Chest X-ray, PA view. Patient: 61 years old, sex F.
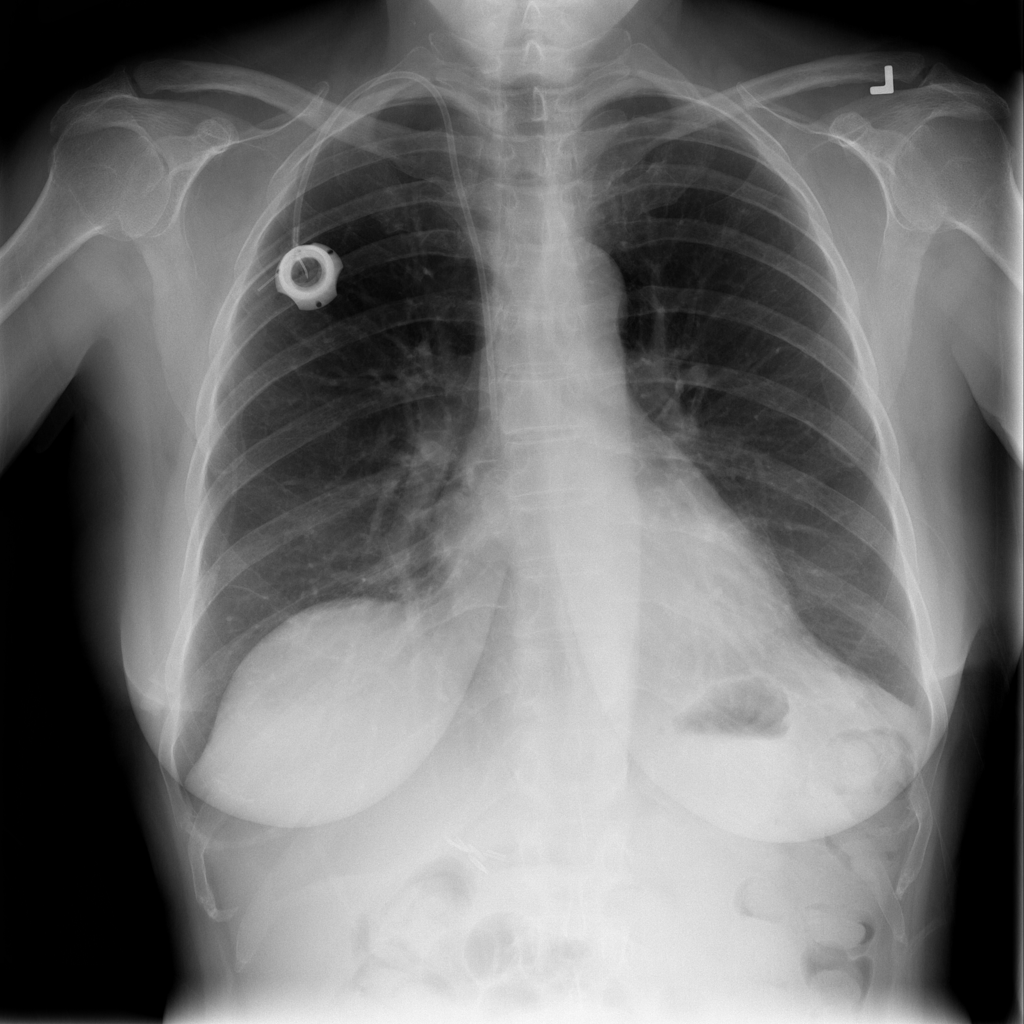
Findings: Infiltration